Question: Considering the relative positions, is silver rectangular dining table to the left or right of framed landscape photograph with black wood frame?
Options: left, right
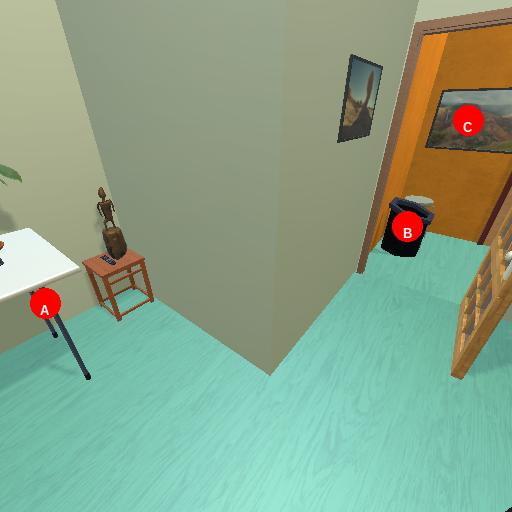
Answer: left